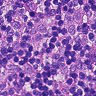
Metastatic tissue present: no